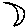
Label: moon